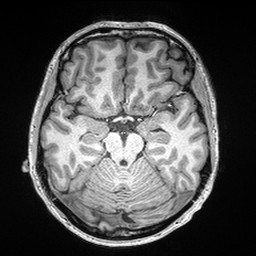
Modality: T1w
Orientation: coronal
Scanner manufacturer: siemens
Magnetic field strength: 3 T
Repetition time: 2.3 s
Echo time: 0.00298 s